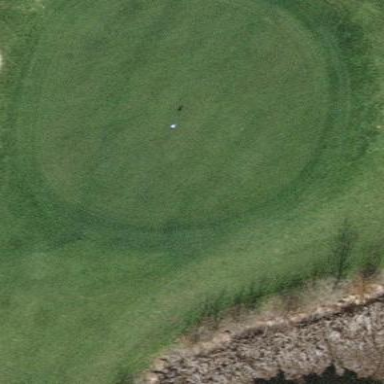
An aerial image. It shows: Golf green.